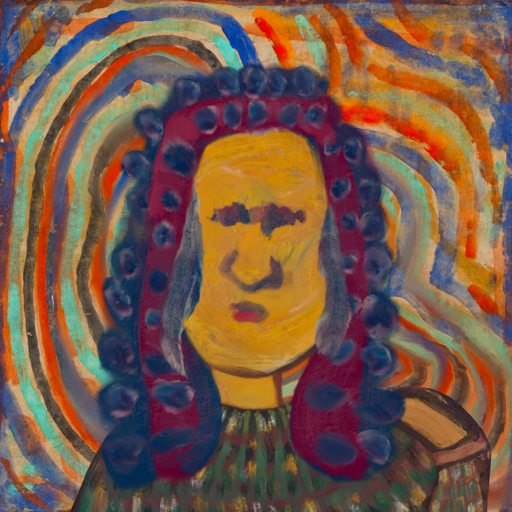
Background: Sisters, Head And Neck Front: After_Raid, Face Front: In_The_Sun, Bust: After_Raid, Hair Front: Hill_Girl, Head Accessory: Blank, Second Necklace: Blank, Necklace: Blank, Baby: Blank